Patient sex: M
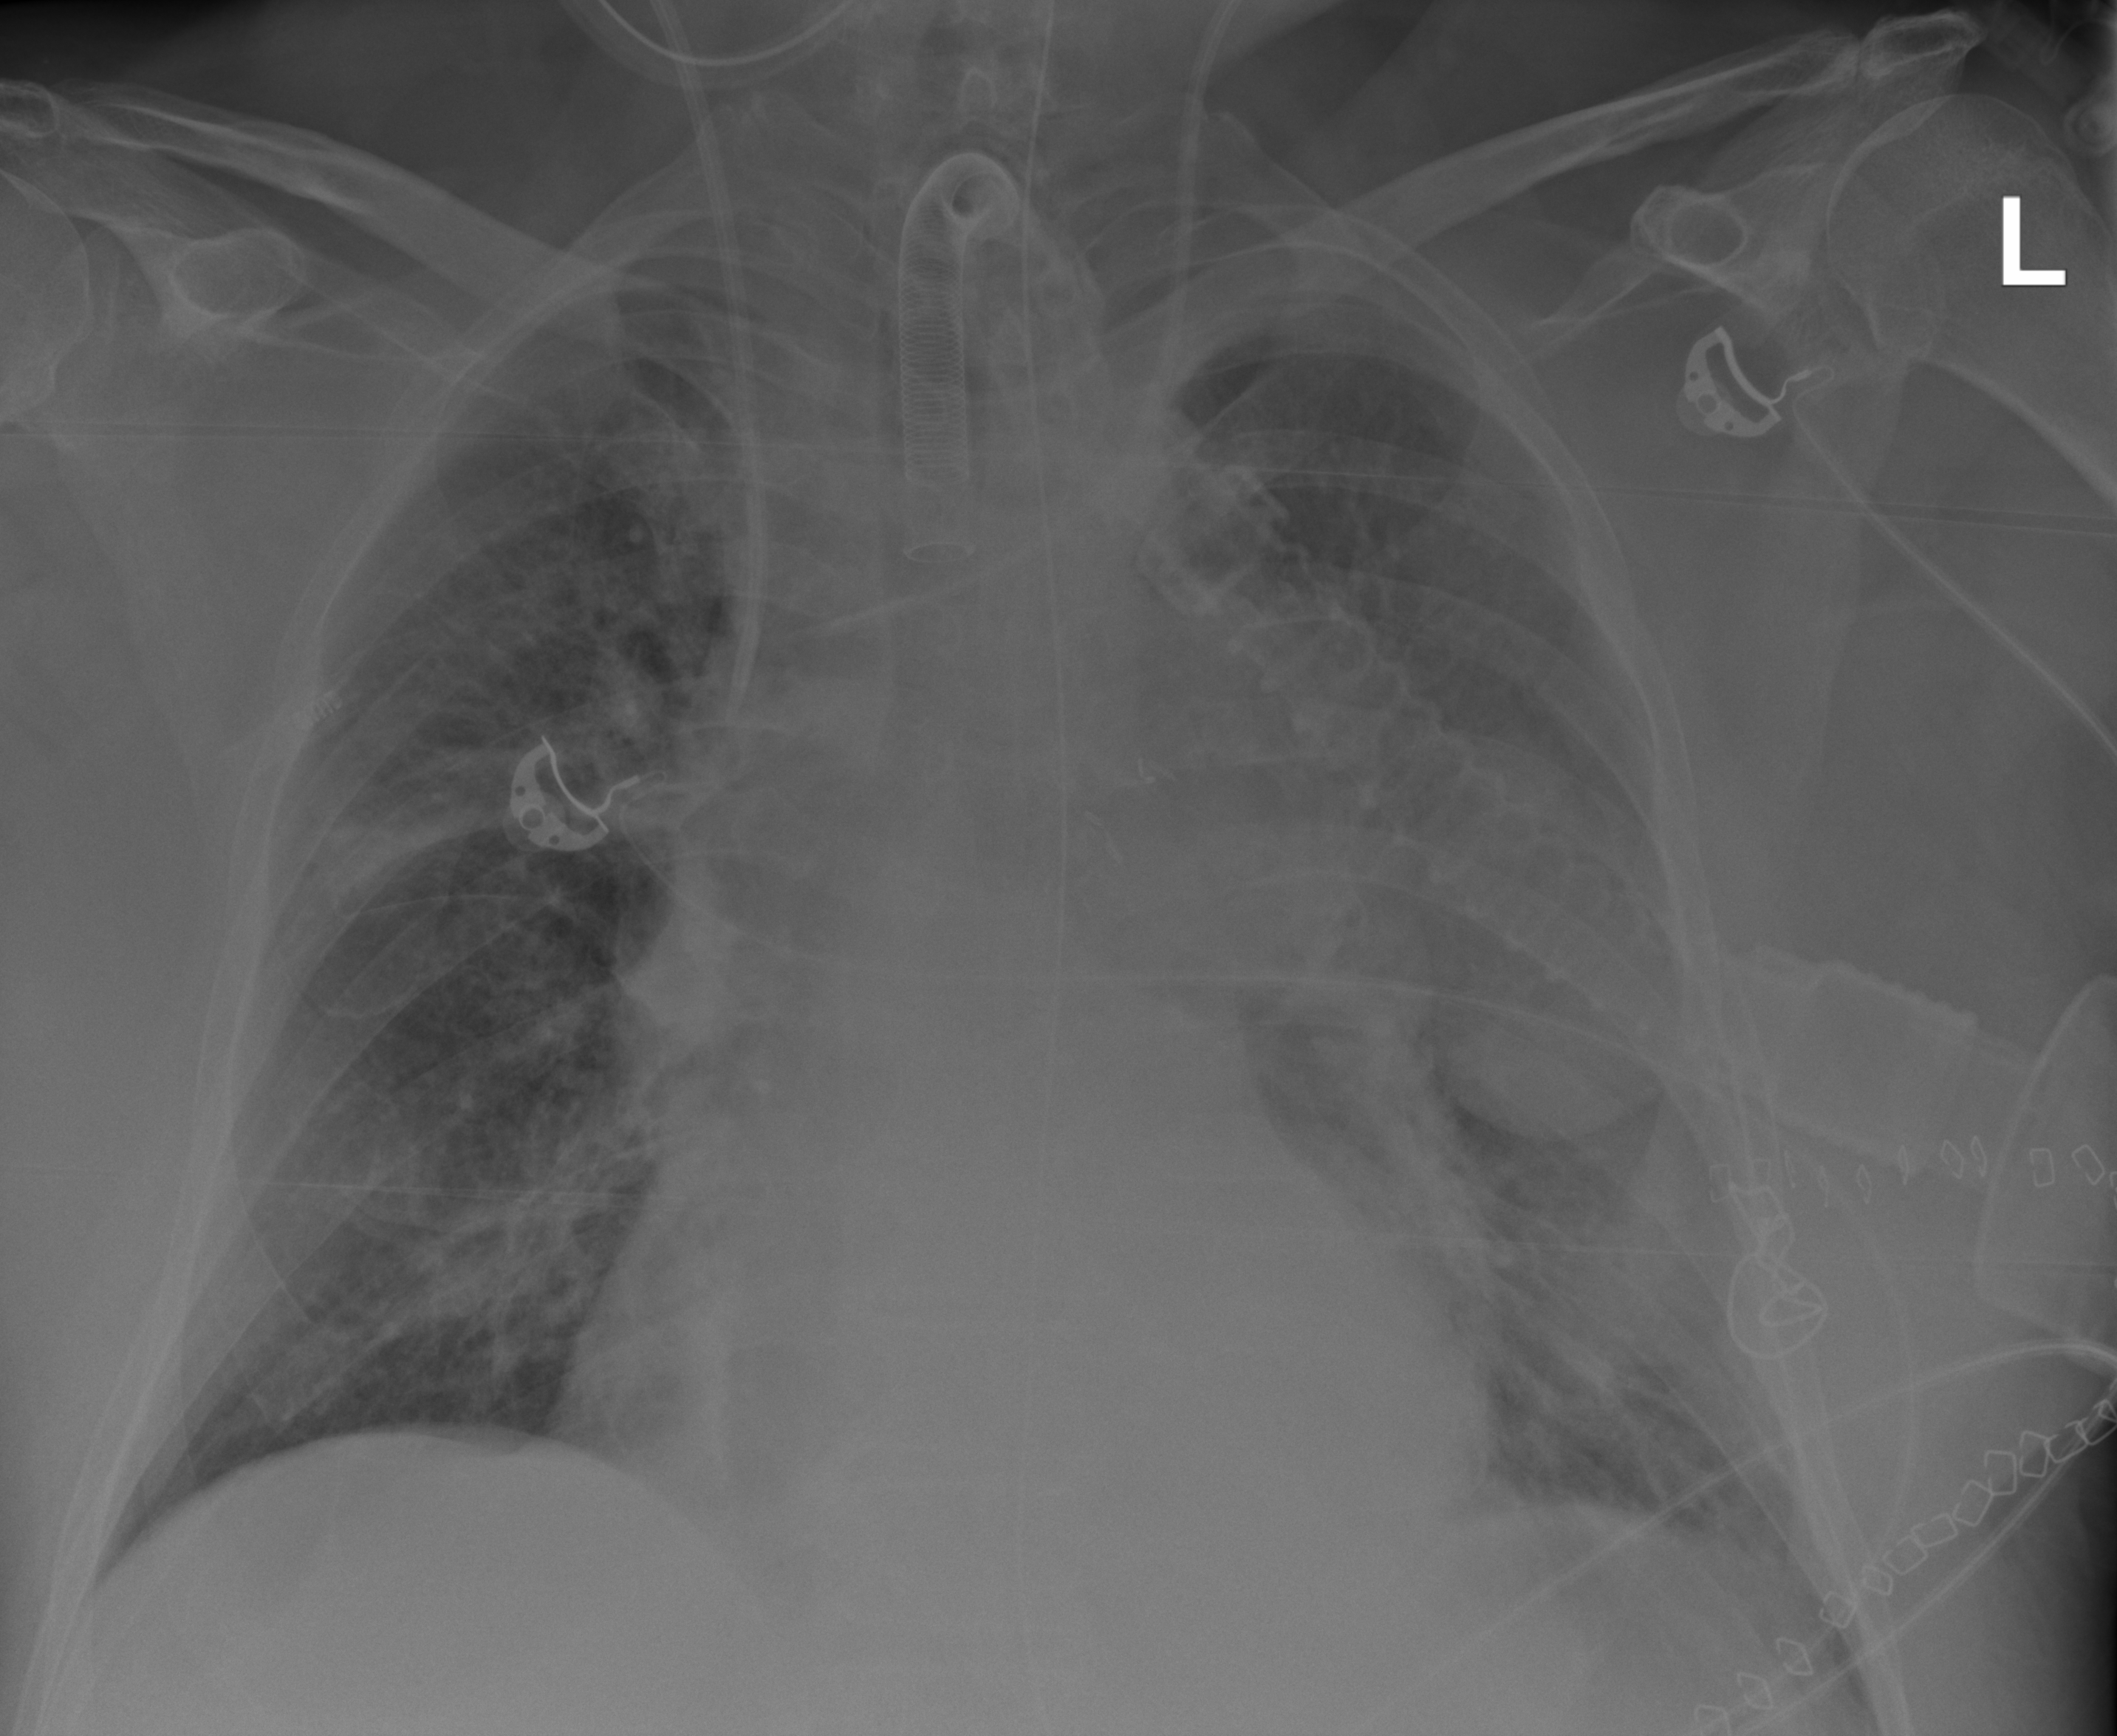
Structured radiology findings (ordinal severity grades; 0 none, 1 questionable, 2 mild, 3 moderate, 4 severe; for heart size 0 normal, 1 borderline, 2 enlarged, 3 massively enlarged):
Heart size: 1
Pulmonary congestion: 2
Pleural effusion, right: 0
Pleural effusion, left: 3
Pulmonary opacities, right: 2
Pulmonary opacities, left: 2
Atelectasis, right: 2
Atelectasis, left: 3